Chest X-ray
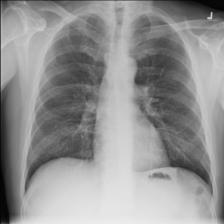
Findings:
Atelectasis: negative
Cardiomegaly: negative
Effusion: negative
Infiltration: negative
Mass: negative
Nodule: negative
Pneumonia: negative
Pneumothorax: negative
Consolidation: negative
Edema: negative
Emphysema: negative
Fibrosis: negative
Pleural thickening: negative
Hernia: negative